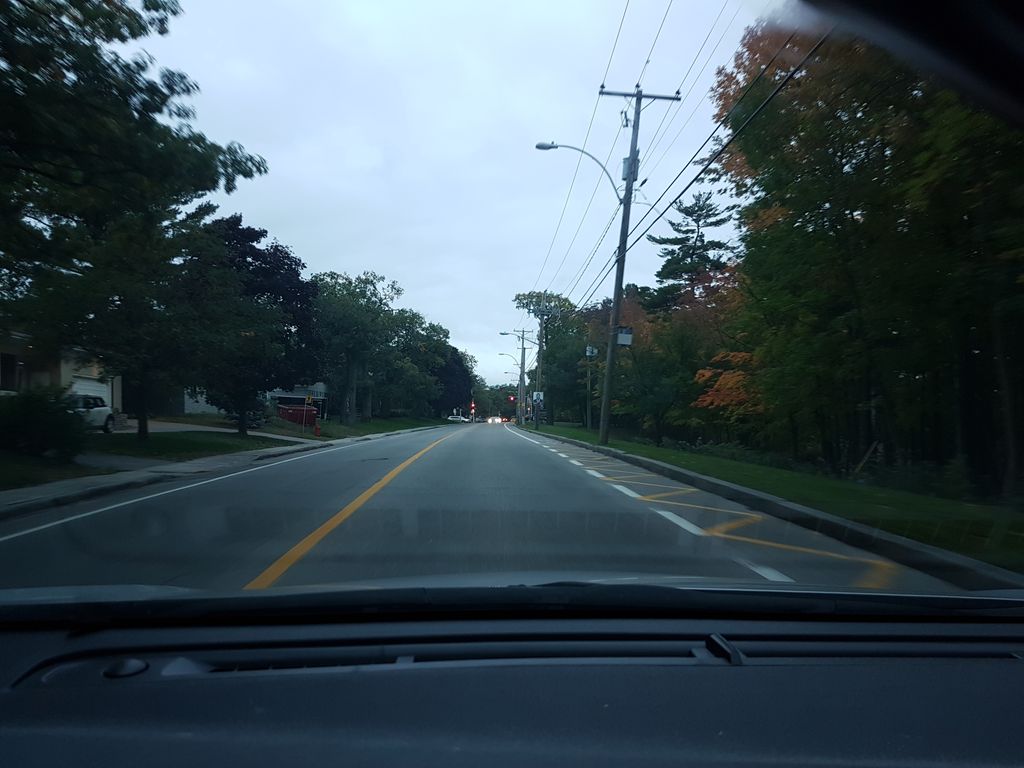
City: quebec_city